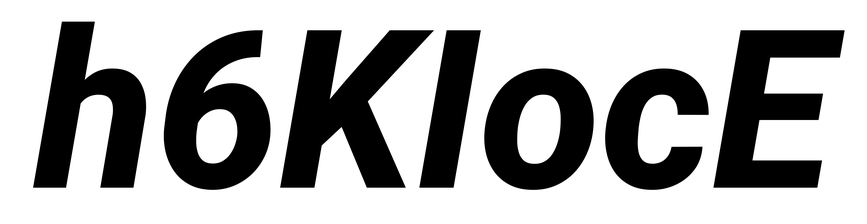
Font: Roboto-Italic_ExtraBold_Italic